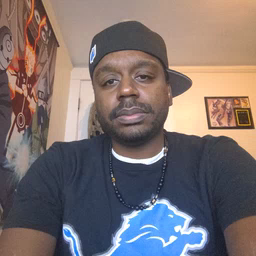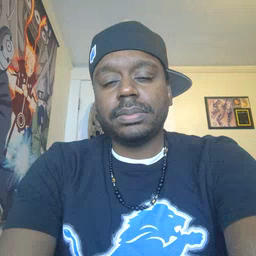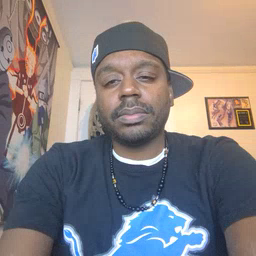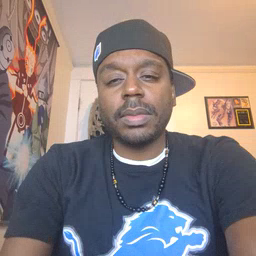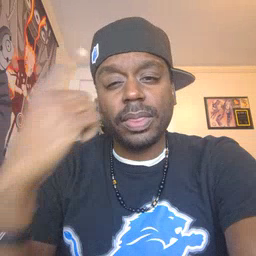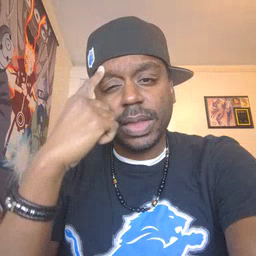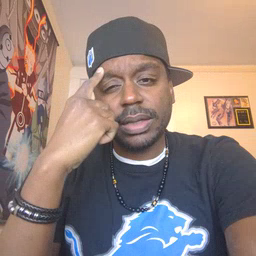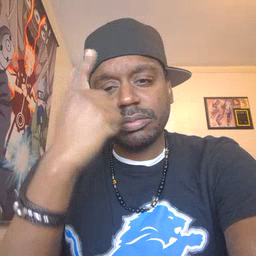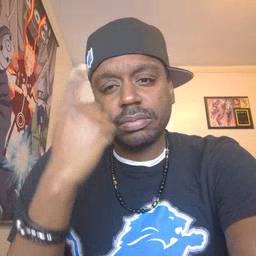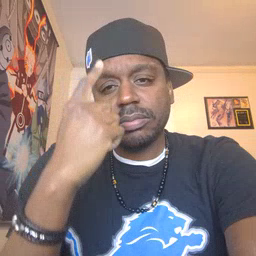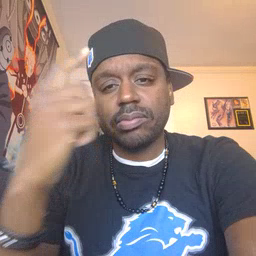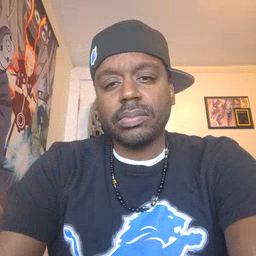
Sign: think